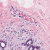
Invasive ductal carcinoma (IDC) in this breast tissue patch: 0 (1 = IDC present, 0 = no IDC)